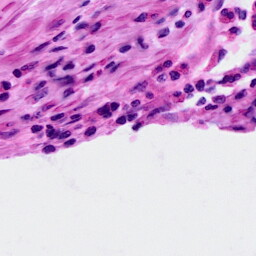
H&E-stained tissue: Cervix